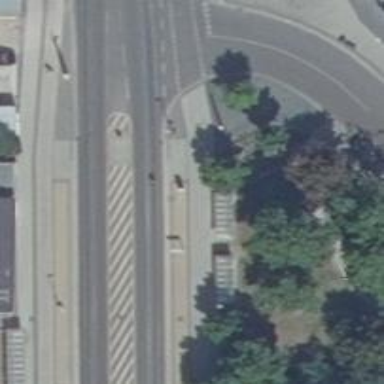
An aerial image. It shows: Tram stop.